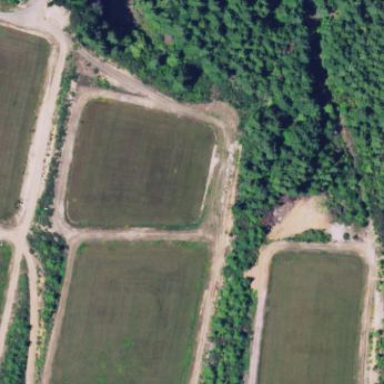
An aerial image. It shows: Farmland with cranberries as the crop.